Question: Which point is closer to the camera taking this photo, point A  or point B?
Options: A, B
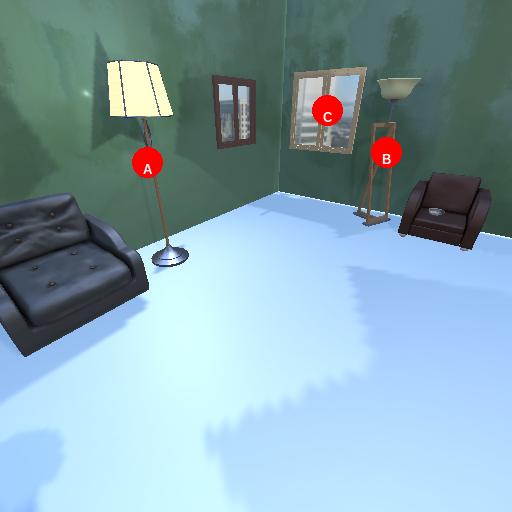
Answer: A